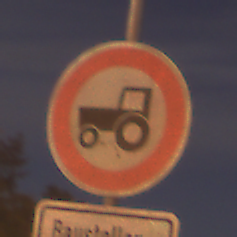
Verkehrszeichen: VerbotKraftfahrzeugeZuegeNichtSchneller25
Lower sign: SonstigeFahrzeugePersonengruppenFrei1
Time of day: Night
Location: Outdoor (Suburban)
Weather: PartlyCloudy
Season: NotSpecified
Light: Artificial